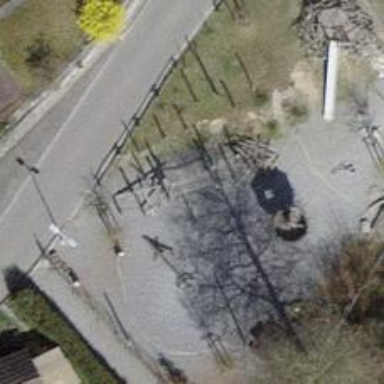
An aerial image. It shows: Playground area for leisure activities on the land.